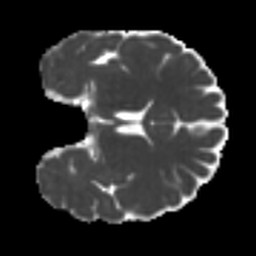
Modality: MD
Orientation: coronal
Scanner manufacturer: siemens
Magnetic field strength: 3 T
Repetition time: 4 s
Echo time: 0.0594 s